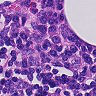
Metastatic tissue present: no